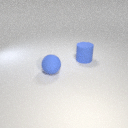
large blue rubber cylinder to the right of large blue rubber sphere